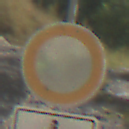
Verkehrszeichen: VerbotFahrzeugeAllerArt
Zusatzzeichen unten: EinspurigeFahrzeugeFrei3
Umgebung: Outdoor, Nature
Tageszeit: MorningAfternoon
Wetter: PartlyCloudy
Licht: Natural
Jahreszeit: NotSpecified
Kontrast: HighContrast